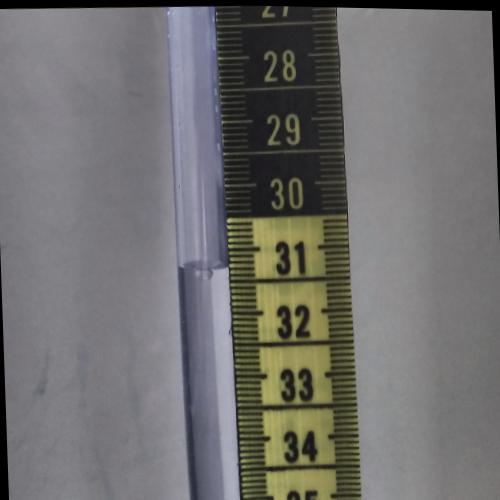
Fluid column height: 31.3 cm